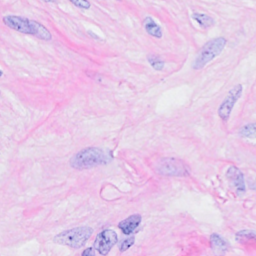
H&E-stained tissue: Breast